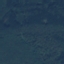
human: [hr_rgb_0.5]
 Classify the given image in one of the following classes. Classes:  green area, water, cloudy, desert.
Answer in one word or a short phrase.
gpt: green area